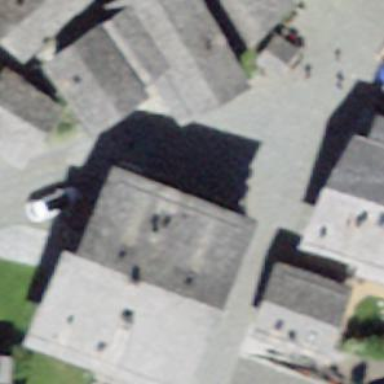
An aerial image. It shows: Building with tile roof.